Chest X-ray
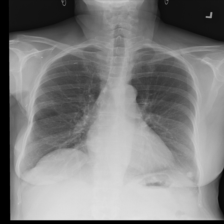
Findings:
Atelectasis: negative
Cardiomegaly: negative
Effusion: negative
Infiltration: negative
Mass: negative
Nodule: negative
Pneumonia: negative
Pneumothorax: negative
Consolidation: negative
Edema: negative
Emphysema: negative
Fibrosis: negative
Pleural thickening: negative
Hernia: negative